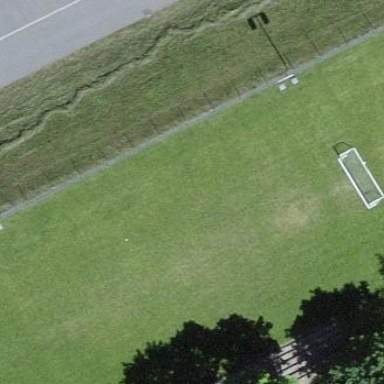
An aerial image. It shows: Grass pitch enclosed by fence.